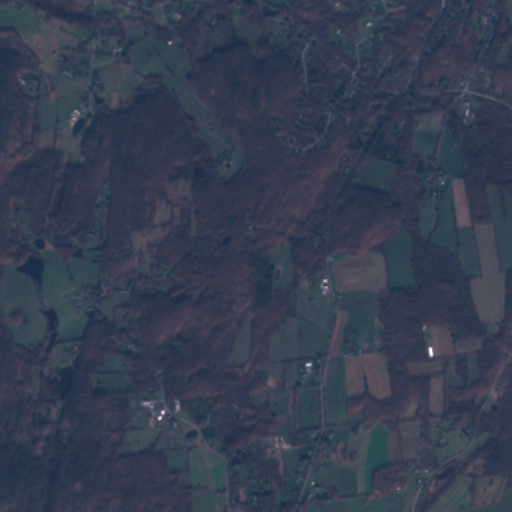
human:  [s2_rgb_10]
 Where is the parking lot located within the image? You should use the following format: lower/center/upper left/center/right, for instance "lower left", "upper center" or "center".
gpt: The parking lot is located in the upper right of the image.
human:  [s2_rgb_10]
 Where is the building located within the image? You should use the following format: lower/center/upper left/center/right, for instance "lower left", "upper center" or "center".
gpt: The building is located in the center right of the image.
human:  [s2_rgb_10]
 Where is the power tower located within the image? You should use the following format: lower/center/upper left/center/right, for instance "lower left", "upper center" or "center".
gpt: There is no power tower in the image.